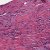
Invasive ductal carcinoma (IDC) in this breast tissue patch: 1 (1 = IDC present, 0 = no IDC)